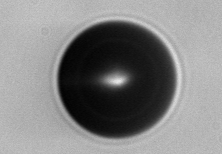
Label: bubble